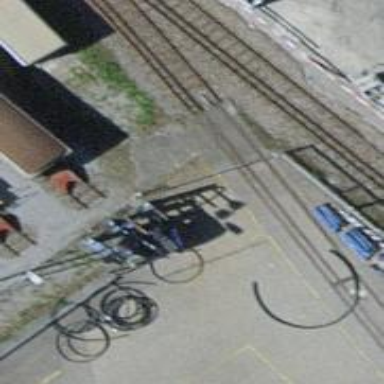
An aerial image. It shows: Single-track railway spur.